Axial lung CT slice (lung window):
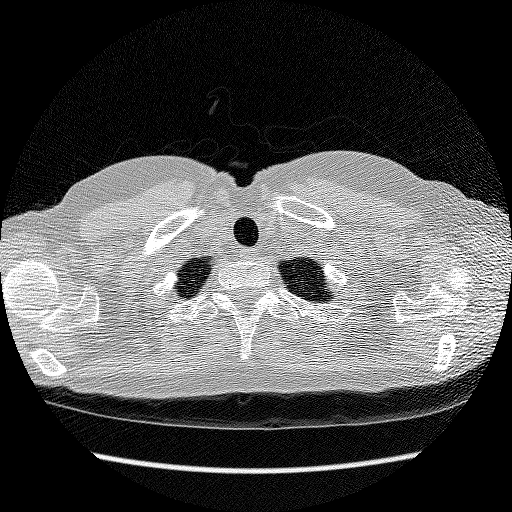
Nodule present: no